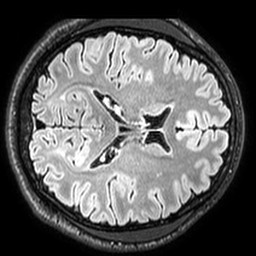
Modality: T2w
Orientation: axial
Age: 24
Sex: male
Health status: healthy
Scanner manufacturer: philips
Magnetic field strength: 3 T
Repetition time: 5 s
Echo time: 0.2887 s